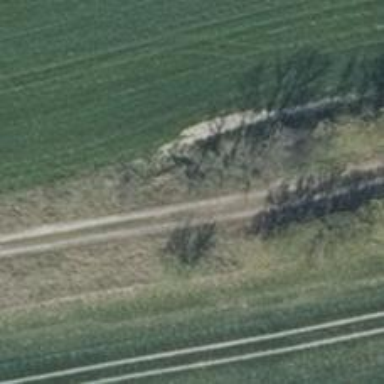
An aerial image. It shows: Row of trees in natural setting.